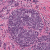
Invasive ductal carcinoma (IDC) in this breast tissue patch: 0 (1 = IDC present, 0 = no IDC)